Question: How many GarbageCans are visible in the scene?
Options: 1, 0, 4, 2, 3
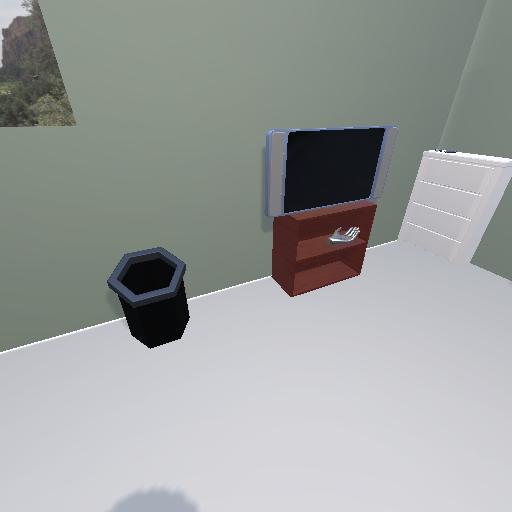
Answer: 1